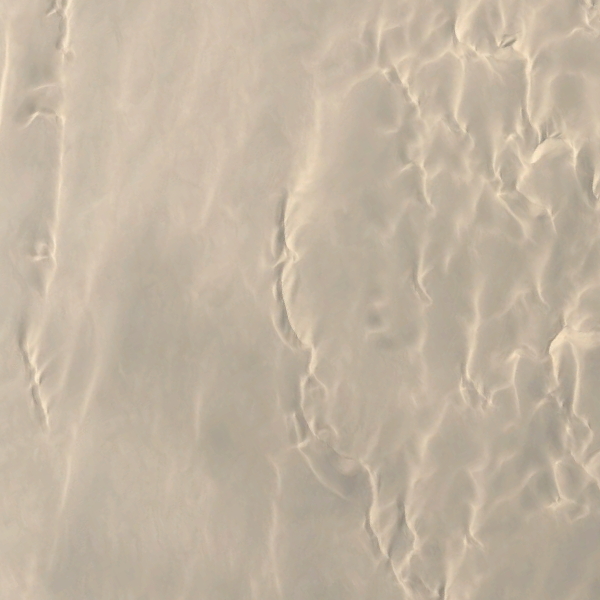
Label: Desert